Question: I have a table comment

'SELECT * FROM comment WHERE coupon_id IN (28,14,56);'
I want to select all comments and total number of comments for each coupon
Please check the <URL>
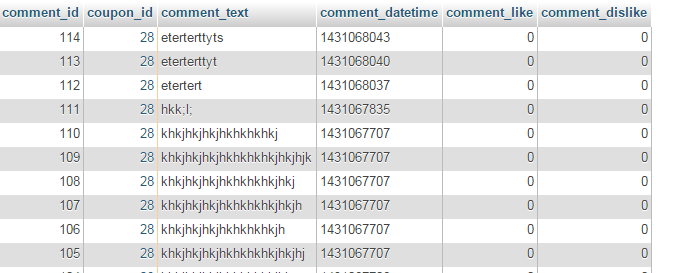
Answer: > I want to select total number of comments for each coupon [coupon ID's are (28,14,56) ]
You need to use 'GROUP BY':
'''
SELECT
coupon_id,
COUNT(*)
FROM
comment
WHERE
coupon_id IN (28,14,56)
GROUP BY
coupon_id;
'''
If you want to get the number of comments together with all the comments, you'll have to use a subquery:
'''
SELECT
*,
(SELECT
COUNT(*)
FROM
'comment' AS cnt_comment
WHERE
cnt_comment.coupon_id=comment.coupon_id
) AS total_comments
FROM
'comment'
WHERE
coupon_id IN (28,14);
'''
<URL>